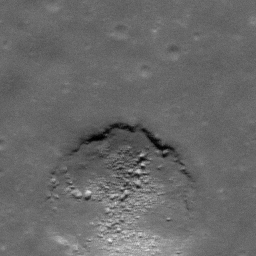
Pit: North Procellarum 2 Pit
Host crater: Oceanus Procellarum
Host type: mare
Lunar coordinates: latitude 35.343, longitude 314.345